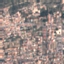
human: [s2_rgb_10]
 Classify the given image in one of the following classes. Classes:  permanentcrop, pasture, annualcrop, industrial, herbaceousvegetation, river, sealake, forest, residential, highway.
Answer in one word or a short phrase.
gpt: Residential